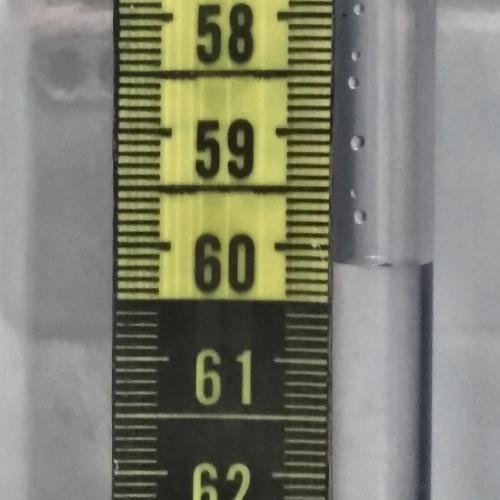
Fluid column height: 60.1 cm